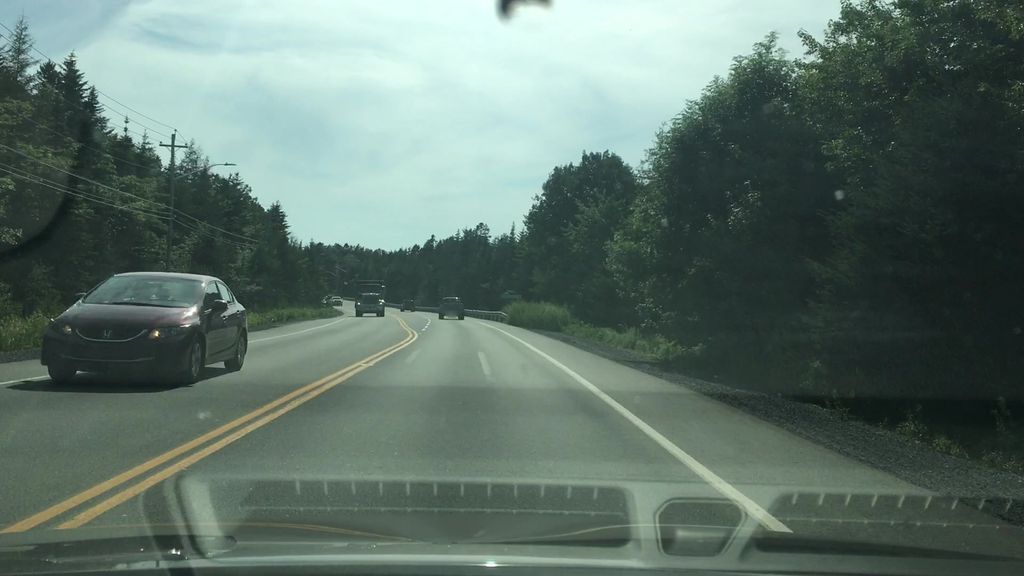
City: halifax